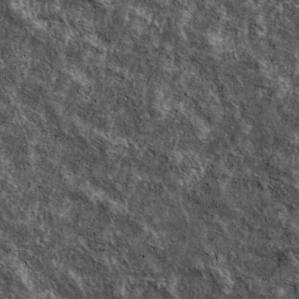
Label: non_frost